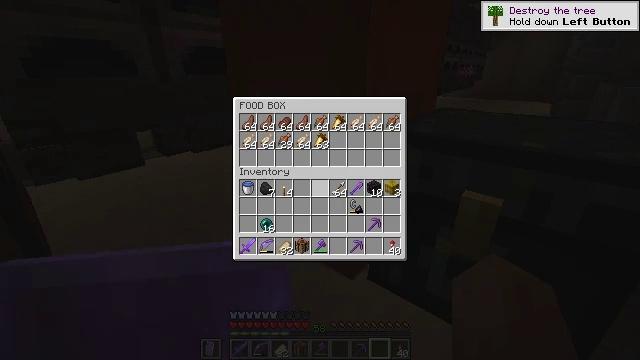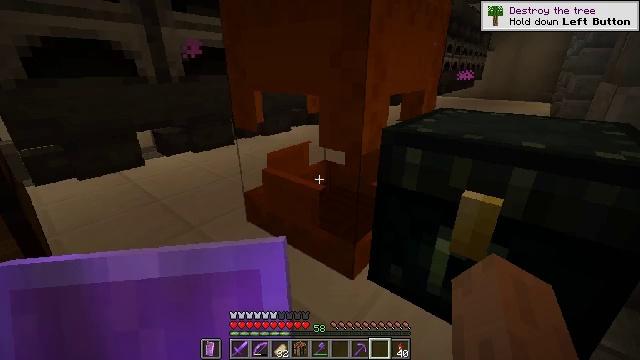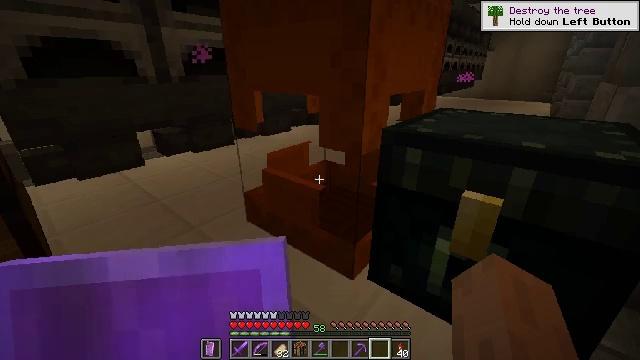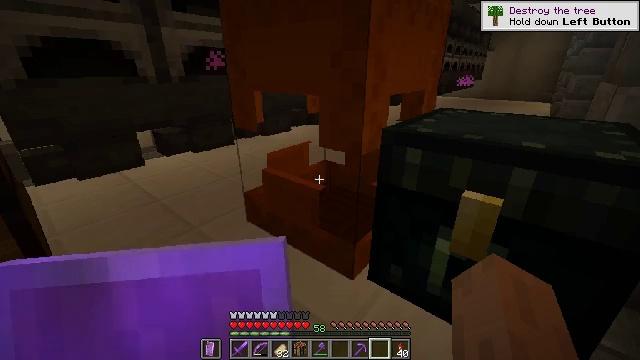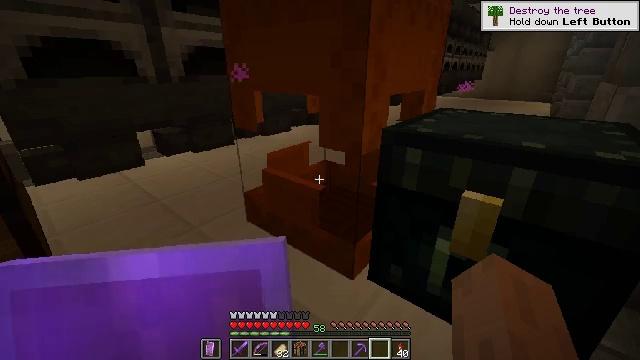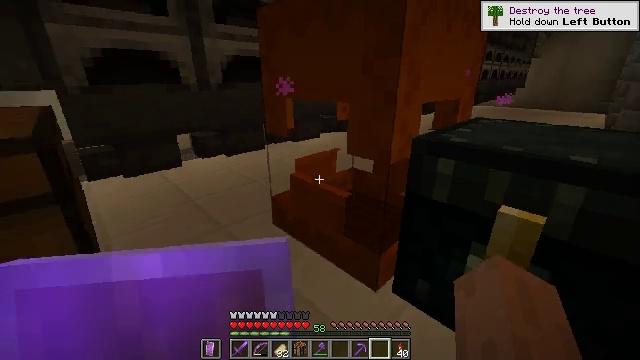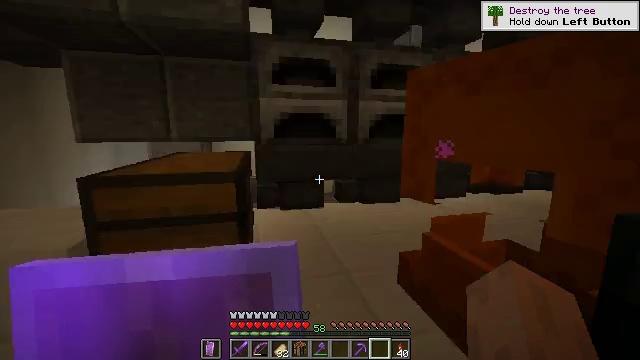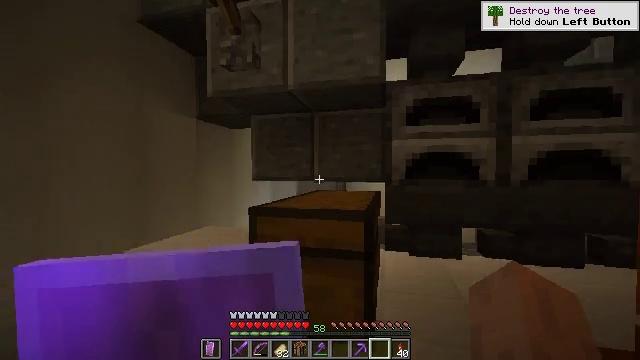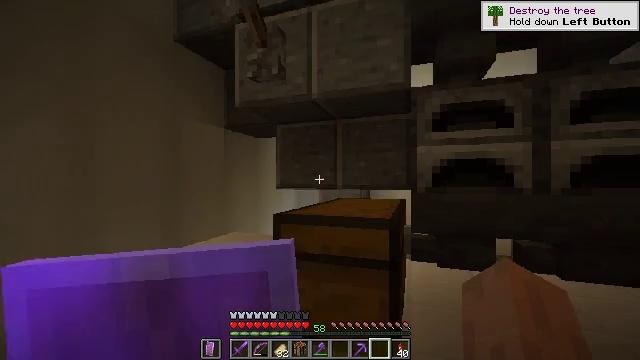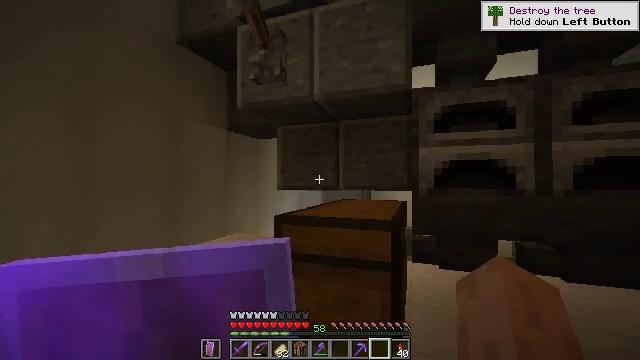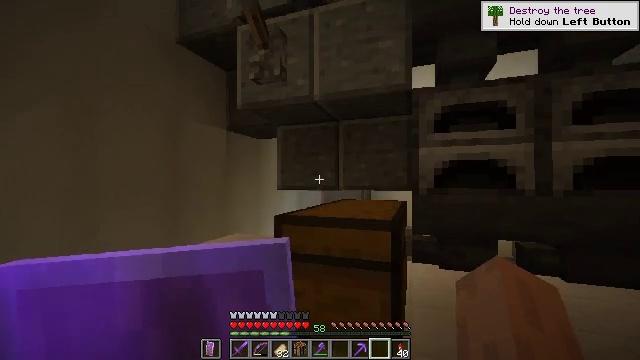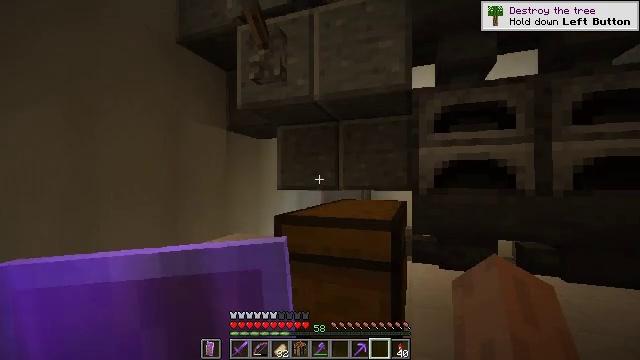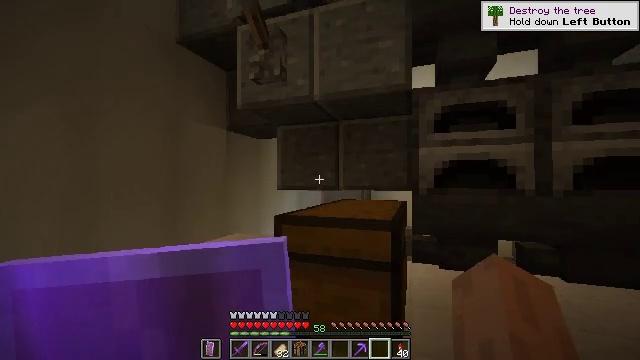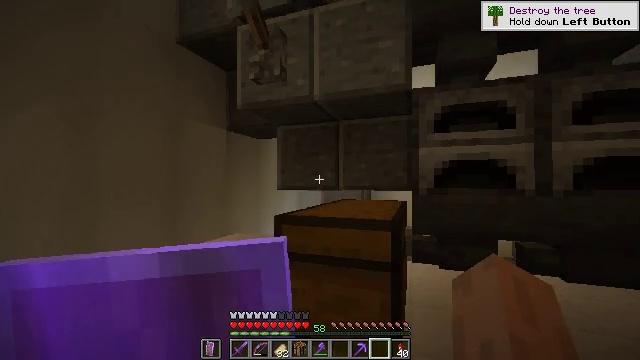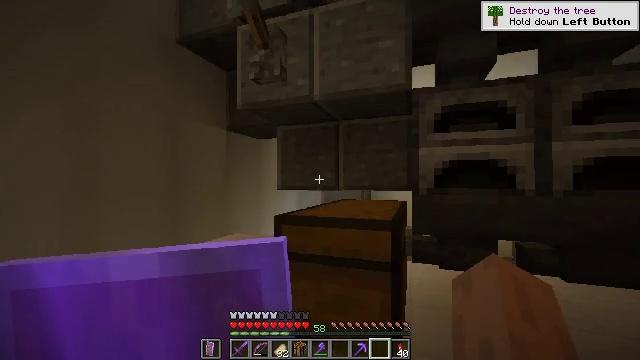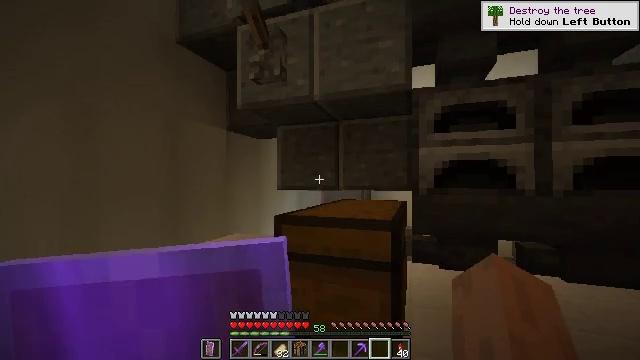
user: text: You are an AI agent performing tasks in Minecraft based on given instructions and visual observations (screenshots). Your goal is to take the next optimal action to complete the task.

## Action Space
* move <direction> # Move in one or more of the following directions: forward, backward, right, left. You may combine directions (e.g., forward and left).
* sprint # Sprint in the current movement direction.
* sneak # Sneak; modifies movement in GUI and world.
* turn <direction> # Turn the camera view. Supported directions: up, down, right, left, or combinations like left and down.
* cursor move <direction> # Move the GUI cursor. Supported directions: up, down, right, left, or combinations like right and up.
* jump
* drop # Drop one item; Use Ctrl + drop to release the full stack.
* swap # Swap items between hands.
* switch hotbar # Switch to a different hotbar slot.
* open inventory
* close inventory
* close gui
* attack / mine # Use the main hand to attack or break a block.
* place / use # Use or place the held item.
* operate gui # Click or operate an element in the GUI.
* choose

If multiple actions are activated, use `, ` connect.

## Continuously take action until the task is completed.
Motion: motion action
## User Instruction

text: Collect the orange shulker box into your inventory.
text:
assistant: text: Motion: no_op
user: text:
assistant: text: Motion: no_op
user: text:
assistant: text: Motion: no_op
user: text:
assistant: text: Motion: no_op
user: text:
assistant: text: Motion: turn left and up
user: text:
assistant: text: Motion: turn left and up
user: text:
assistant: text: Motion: turn left and up
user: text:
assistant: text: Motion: turn left and up
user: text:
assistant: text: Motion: no_op
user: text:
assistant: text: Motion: no_op
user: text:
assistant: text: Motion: no_op
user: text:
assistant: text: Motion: no_op
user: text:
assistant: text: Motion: no_op
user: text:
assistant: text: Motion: no_op
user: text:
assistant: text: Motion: no_op
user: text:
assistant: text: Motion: no_op
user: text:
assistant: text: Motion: turn right and up
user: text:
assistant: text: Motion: turn right and up
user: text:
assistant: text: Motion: turn right and up
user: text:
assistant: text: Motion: turn right and up
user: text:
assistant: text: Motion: turn up
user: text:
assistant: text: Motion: turn left and up
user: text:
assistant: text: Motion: turn left and up
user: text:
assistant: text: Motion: no_op
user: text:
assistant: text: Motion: no_op
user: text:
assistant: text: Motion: no_op
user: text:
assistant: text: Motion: no_op
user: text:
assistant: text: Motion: turn left and up
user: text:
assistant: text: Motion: turn left
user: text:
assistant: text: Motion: turn left and down